Question: I discovered that if I change the "Base SDK" to "iOS Simulator 3.2" (iPad ???) it does not give me this error when doing Build & Analyze... But this is supposed to be an iPhone App. I am running XCode 3.2.4... am I missing something when I create the Project? I am choosing iPhone as the target device, not sure what's going on.
I am having problems finding a memory leak in my iPhone App. I tried running "Build & Analyze", but when it gets to the MyApp_Prefix.pch file, it says "Analyzer skipped this file due to parse errors" - then 50% of the files after that say "Skipped this file due to parse errors - /var/folders/ ... /MyApp_Prefix.pch file not found".
The App actually compiles and runs, and the Prefix.pch file does exist.
When I open all the errors that appear under the first error, it starts opening files that are in the frameworks, which I don't know why there would be something wrong in there.

Here is the contents of the .pch file:
'''
//
// Prefix header for all source files of the 'Tickets' target in the 'Tickets' project
//
#ifdef __OBJC__
#import <Foundation/Foundation.h>
#import <UIKit/UIKit.h>
#endif
'''
Here are the files that open when I click the 'expected function body after function declarator', 'expected type', etc...
CGPDFContext.h
UIView.h
UIApplication.h
UITextView.h
UIWebView.h
These are all located in the Frameworks.
I tried creating an entirely new project and importing my existing classes, and it gave me the same errors.
I tried running Build & Analyze on one of my older projects, which use the same Frameworks, and it runs fine.
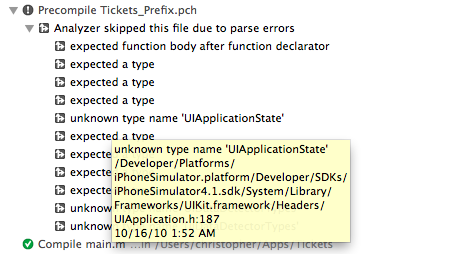
Answer: I just had the exact same problem. I switched from simulator to device and ran "Build & Analyze" again, and lo and behold, it worked. Don't ask me why, but at least this enables you to use the analyze feature.